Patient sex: F
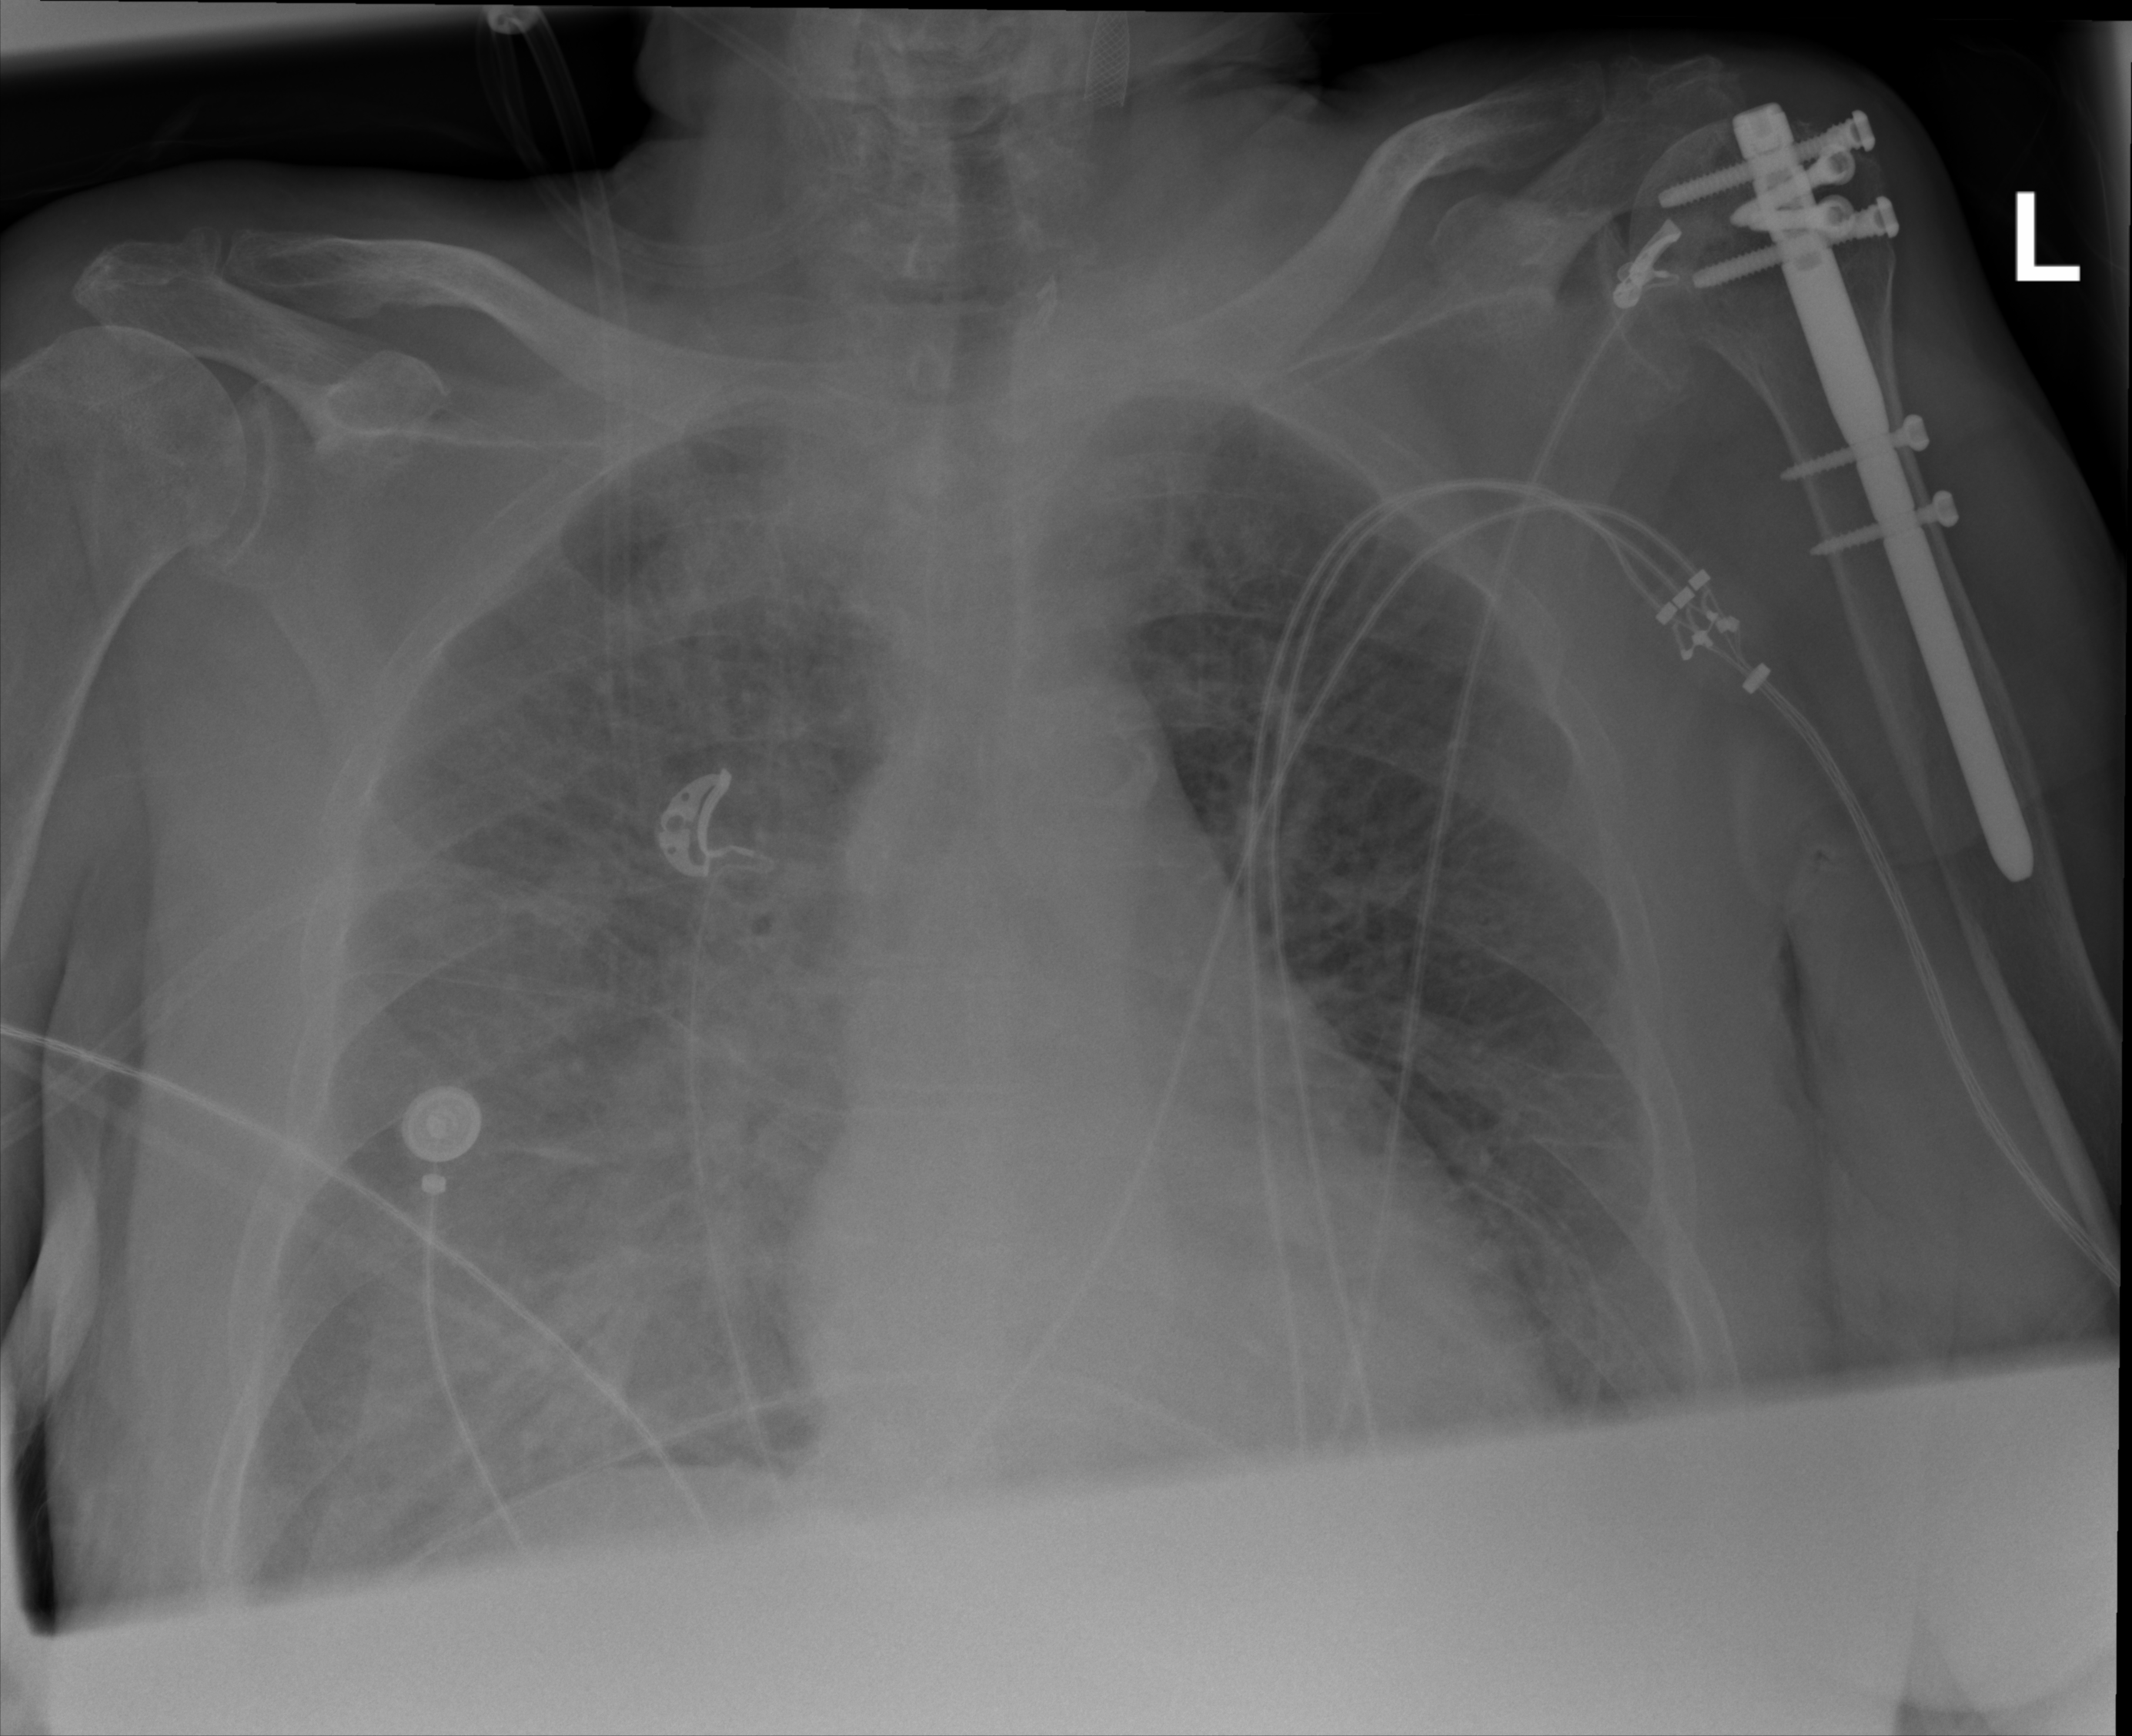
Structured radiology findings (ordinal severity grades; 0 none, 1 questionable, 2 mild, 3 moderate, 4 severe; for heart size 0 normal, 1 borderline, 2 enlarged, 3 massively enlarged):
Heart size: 1
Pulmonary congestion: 3
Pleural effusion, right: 0
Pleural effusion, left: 0
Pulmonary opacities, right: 2
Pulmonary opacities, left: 2
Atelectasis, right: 2
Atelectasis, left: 0